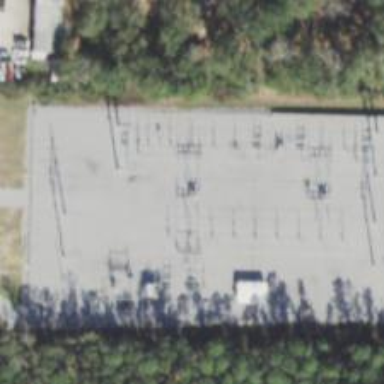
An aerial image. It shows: Switch used for power control.